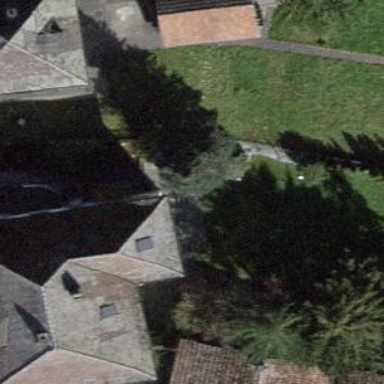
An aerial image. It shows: Building with tile roof.